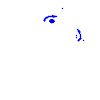
Particle: pion